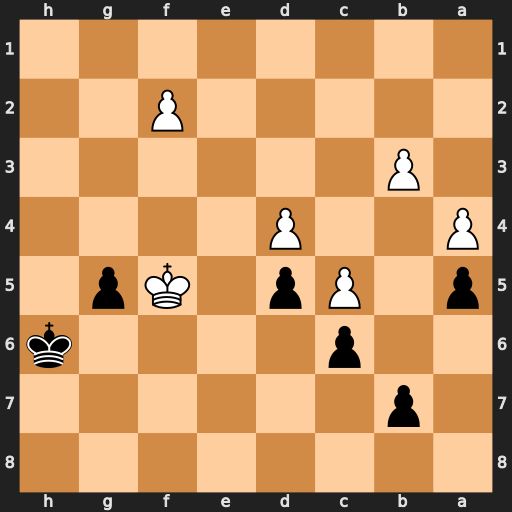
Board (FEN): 8/1p6/2p4k/p1Pp1Kp1/P2P4/1P6/5P2/8
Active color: b
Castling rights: -
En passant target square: -
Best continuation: Kh5 Ke5 Kg4 Kd6 Kf3